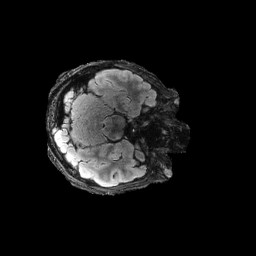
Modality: FLAIR
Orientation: axial
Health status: ill
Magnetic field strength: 3 T